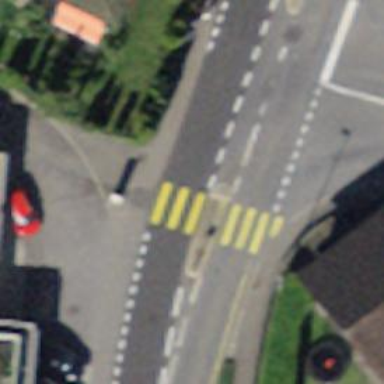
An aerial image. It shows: Zebra crossing on the road.